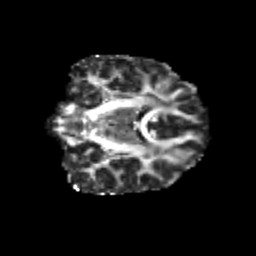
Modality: FA
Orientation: coronal
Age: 24
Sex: male
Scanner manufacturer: siemens
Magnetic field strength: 3 T
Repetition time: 3.5 s
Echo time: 0.113 s